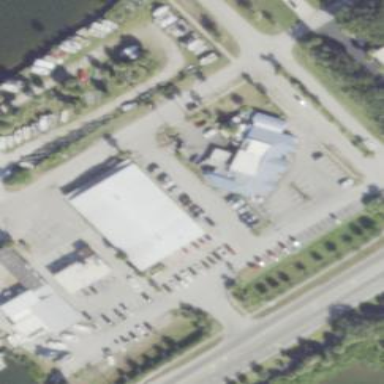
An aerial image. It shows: Building with bowling alley inside.